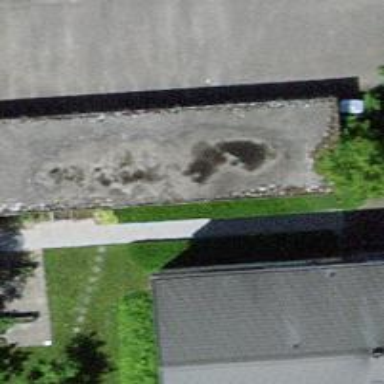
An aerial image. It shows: Garage.